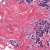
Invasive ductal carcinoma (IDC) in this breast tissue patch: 0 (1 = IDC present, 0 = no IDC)